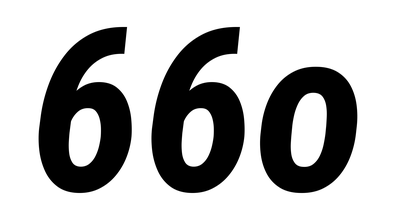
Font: Roboto-Italic_Condensed_Bold_Italic